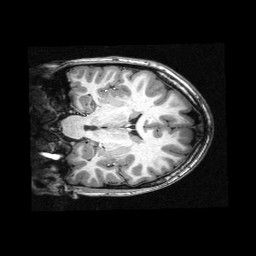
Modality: T1w
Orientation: coronal
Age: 13
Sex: female
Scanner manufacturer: siemens
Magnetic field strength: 3 T
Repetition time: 2.3 s
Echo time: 0.00336 s